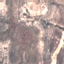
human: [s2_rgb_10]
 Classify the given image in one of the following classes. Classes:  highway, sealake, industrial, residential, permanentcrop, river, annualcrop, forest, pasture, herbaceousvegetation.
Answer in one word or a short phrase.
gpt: HerbaceousVegetation